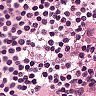
Metastatic tissue present: yes